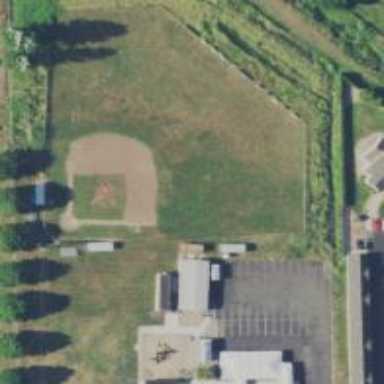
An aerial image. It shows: Baseball pitch for leisure and sports activities.